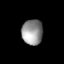
Tissue: lung
Cell type: T cells
Senescence score: 0.573
Nuclear area (px): 522
Mean DAPI intensity: 146.033